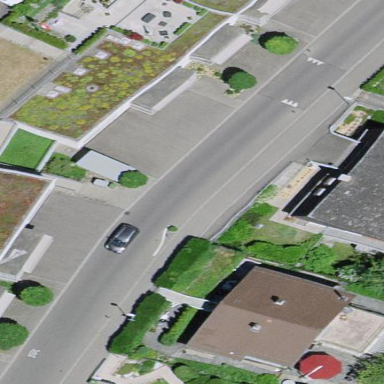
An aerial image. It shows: Residential building.